Question: What is the value of the measurement in the image?
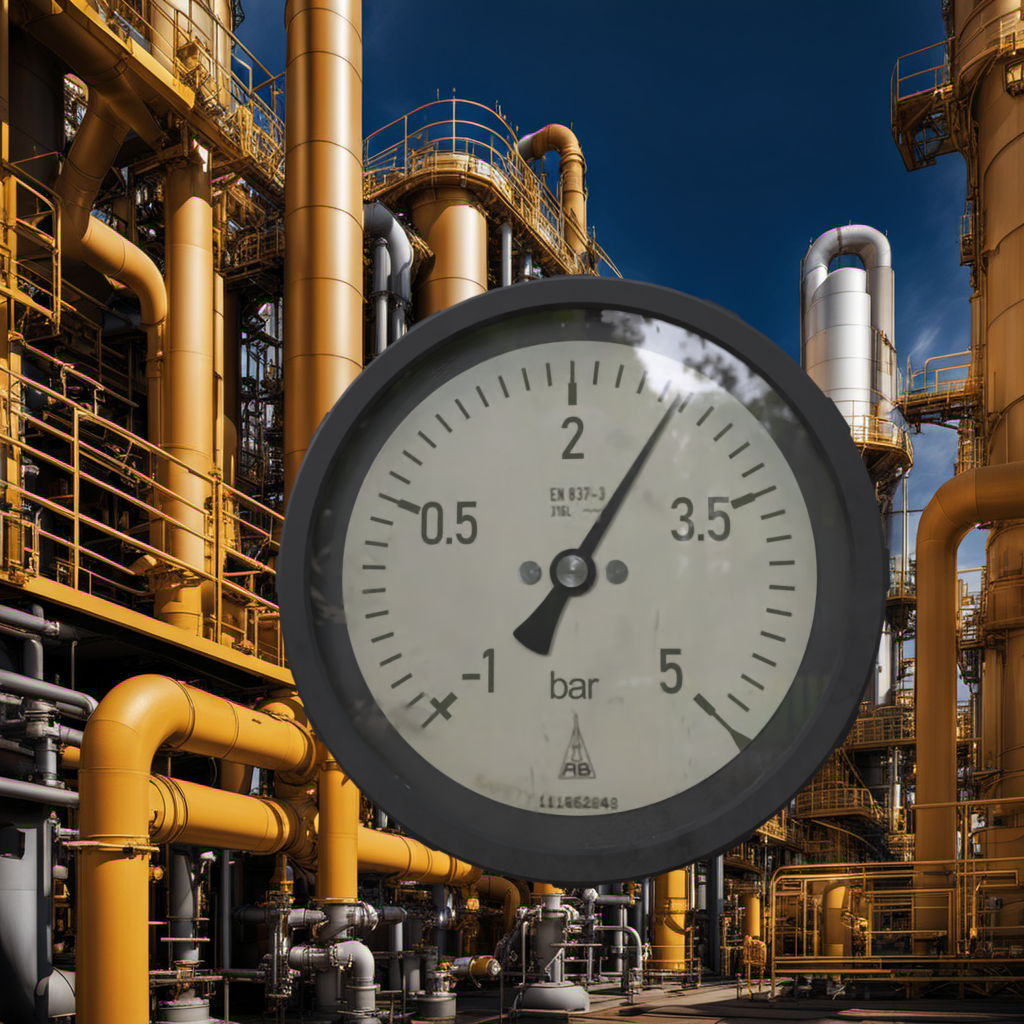
Answer: The result is 2.7
Question: What is the reading range of this measurement?
Answer: The range is from -1 to 5
Question: What is the minimum and maximum reading range of this measurement?
Answer: The minimum value is -1 and the maximum value is 5